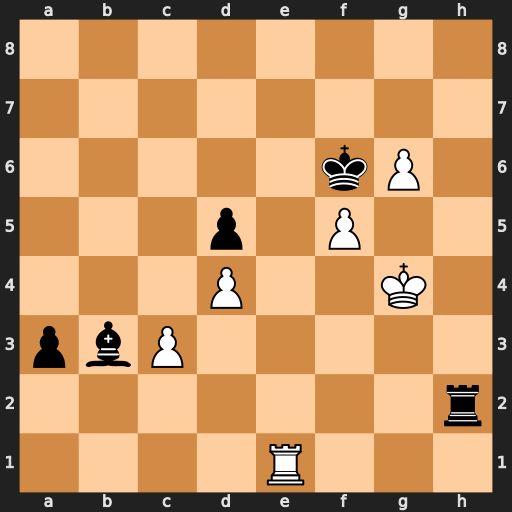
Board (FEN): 8/8/5kP1/3p1P2/3P2K1/pbP5/7r/4R3
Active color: w
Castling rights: -
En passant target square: -
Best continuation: Re6+ Kg7 Re7+ Kf8 Rf7+